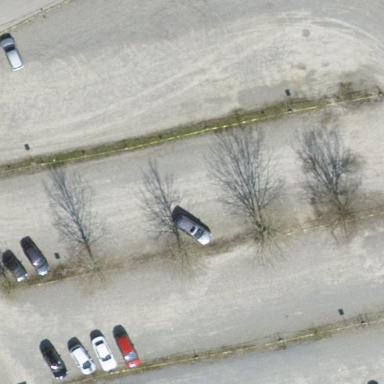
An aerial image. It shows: Parking area with surface.